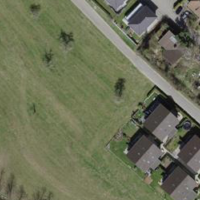
EUNIS habitat code: 52
Species observed at this site:
Prunella vulgaris